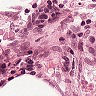
Metastatic tissue present: no